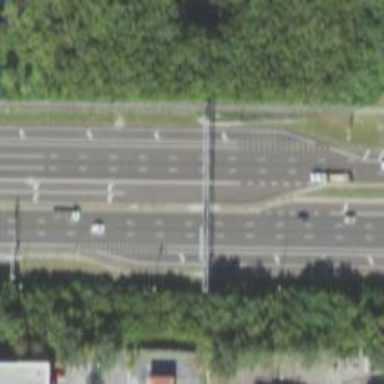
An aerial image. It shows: Primary highway with separate asphalt sidewalk.